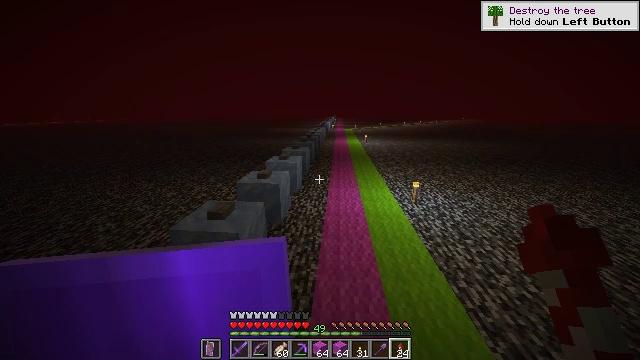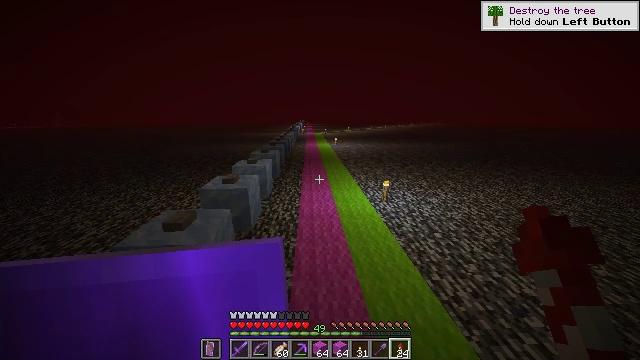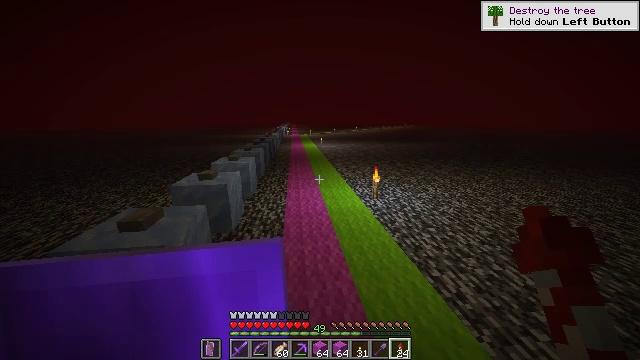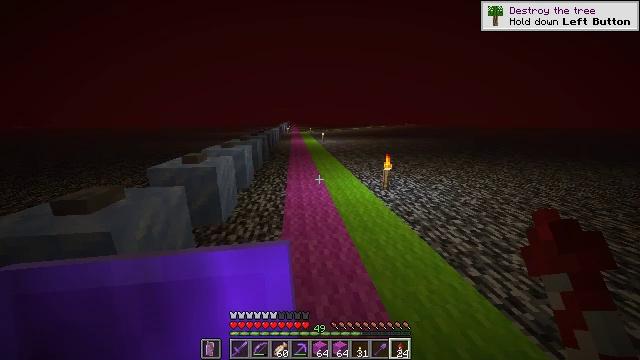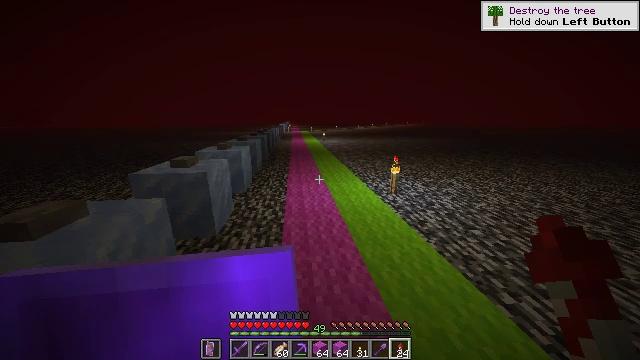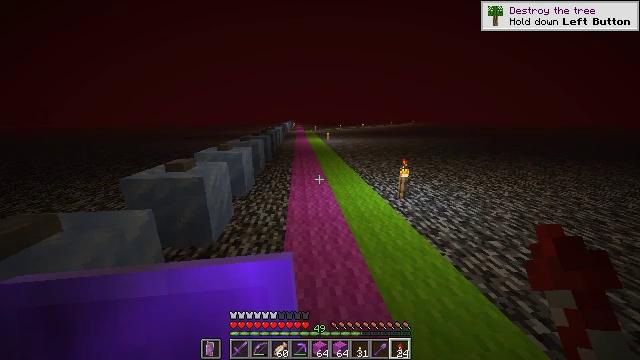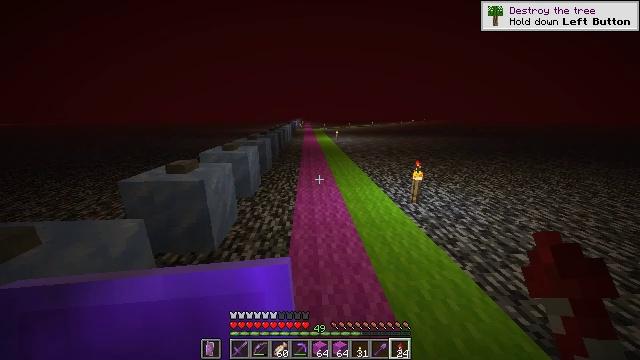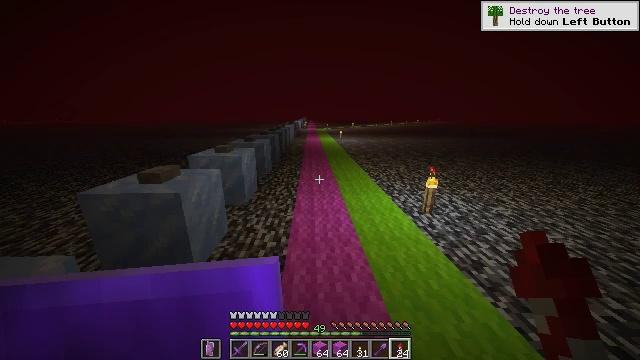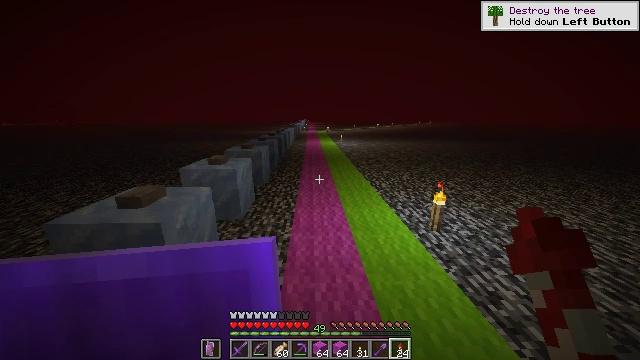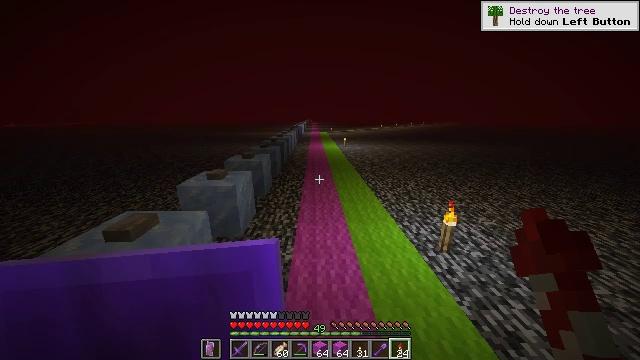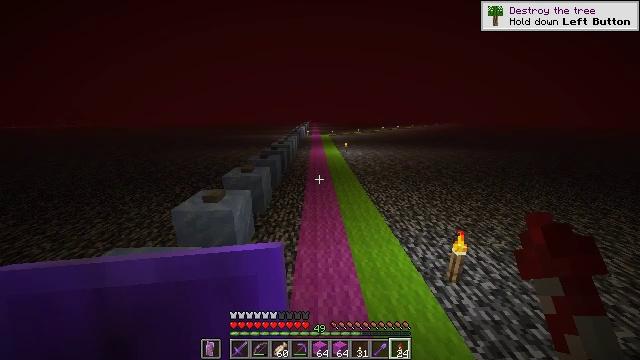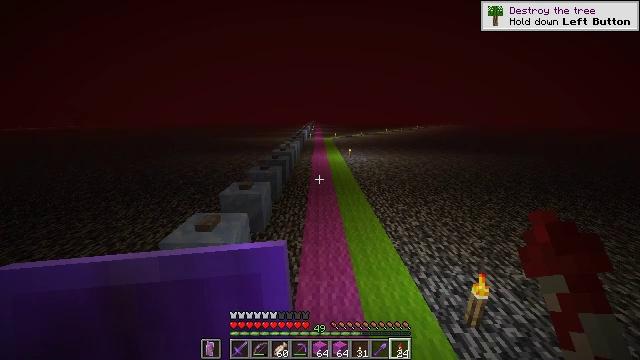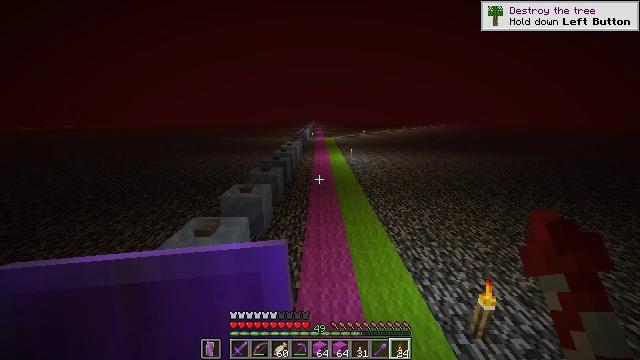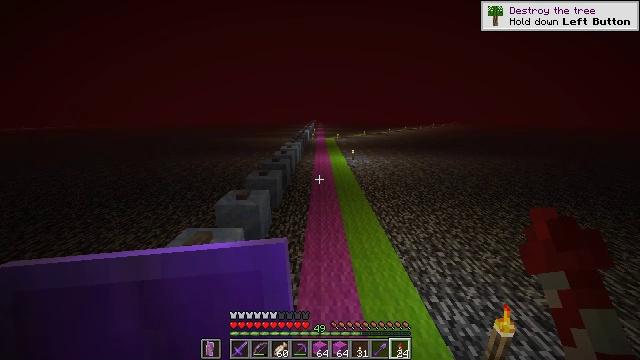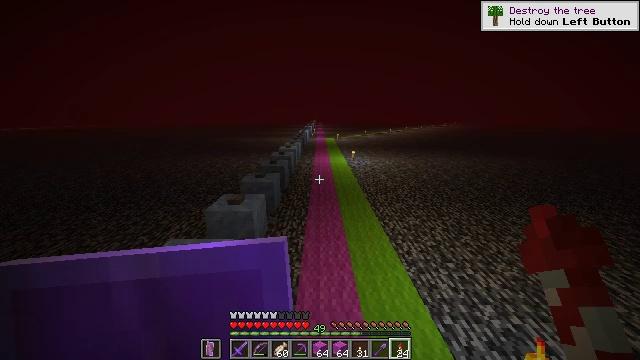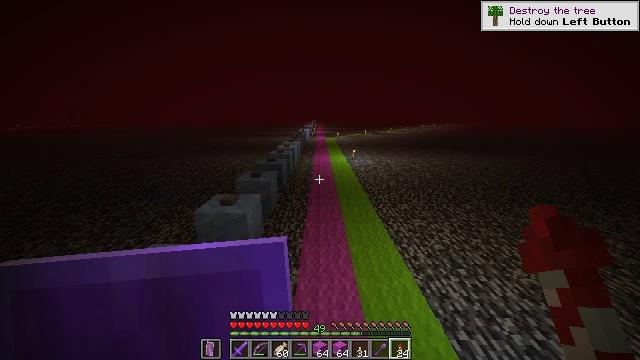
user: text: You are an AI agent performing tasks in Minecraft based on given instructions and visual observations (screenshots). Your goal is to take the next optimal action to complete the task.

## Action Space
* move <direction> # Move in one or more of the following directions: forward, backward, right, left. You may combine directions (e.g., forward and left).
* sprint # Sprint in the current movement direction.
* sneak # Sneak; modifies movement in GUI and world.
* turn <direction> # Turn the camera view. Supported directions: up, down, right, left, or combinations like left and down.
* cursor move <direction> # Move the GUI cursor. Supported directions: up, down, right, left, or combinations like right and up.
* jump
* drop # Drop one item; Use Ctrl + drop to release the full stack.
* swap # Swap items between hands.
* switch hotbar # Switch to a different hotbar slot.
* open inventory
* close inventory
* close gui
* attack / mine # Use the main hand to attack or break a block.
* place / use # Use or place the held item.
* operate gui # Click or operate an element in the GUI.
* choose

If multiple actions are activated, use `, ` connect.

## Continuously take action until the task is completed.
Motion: motion action
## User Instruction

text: Create a magenta carpet using magenta wool pieces.
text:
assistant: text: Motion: move forward, sprint, turn right and up
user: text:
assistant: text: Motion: move forward, sprint, turn right
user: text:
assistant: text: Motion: move forward, sprint
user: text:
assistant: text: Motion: move forward, sprint
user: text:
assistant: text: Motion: move forward, sprint, turn left
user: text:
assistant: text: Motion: move forward, sprint, turn left
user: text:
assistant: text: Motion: move forward, sprint
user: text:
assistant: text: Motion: move forward, sprint, jump
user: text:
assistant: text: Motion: move forward, sprint, jump
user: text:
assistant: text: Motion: move forward, sprint, jump
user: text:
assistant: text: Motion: move forward, sprint, jump
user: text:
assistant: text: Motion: move forward, sprint, jump
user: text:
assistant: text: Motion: move forward, sprint
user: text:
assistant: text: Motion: move forward, sprint
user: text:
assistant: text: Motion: move forward, sprint
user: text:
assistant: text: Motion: move forward, sprint
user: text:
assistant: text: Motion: move forward, sprint
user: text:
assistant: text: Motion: move forward, sprint
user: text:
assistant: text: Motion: move forward, sprint, jump
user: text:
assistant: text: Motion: move forward, sprint, jump
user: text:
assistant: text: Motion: move forward, sprint, jump
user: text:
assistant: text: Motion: move forward, sprint, jump
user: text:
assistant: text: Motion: move forward, sprint, jump
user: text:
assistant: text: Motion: move forward, sprint, jump
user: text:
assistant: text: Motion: move forward, sprint, jump
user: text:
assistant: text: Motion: move forward, sprint
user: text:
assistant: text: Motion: move forward, sprint
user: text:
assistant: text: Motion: move forward, sprint
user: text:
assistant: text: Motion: move forward, sprint
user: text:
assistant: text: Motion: move forward, sprint